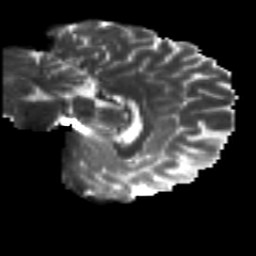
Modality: T2w
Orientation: sagittal
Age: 21
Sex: male
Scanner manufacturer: siemens
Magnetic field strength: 3 T
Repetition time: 8.8 s
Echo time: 0.085 s